Aerial crown-view tile of a tropical tree (Barro Colorado Island, Panama), acquired 20250217:
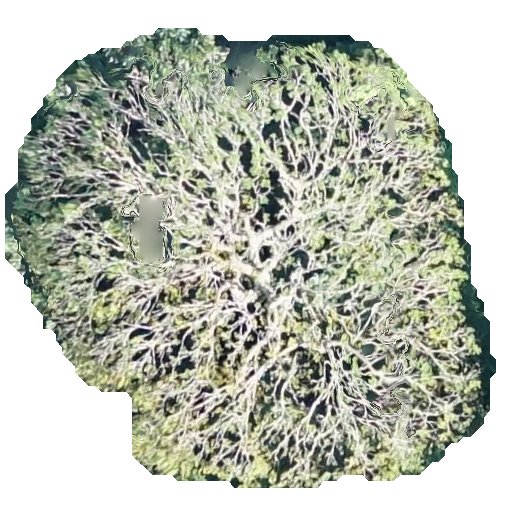
Species: Jacaranda copaia
GBIF accepted scientific name: Jacaranda copaia
Crown area: 257.671 m²